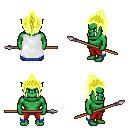
a pixel art fantasy rpg character, male body template, orc, green skin, white trimmed cape, red pants, gold long topknot hairstyle, spear, four views (front, back, left, right), 2x2 character sprite sheet, small pixel art, hard edges, no anti-aliasing